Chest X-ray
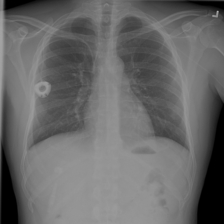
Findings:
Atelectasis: negative
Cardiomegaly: negative
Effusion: positive
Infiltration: negative
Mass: negative
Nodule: negative
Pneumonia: negative
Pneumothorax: negative
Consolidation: negative
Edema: negative
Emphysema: negative
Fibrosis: negative
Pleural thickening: negative
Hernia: negative